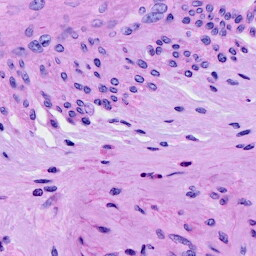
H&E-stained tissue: Cervix